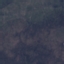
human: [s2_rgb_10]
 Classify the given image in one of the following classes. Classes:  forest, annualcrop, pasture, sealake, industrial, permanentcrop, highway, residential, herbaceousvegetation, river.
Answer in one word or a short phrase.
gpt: HerbaceousVegetation